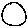
Label: circle